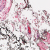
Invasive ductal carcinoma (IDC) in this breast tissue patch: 0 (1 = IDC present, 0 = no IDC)